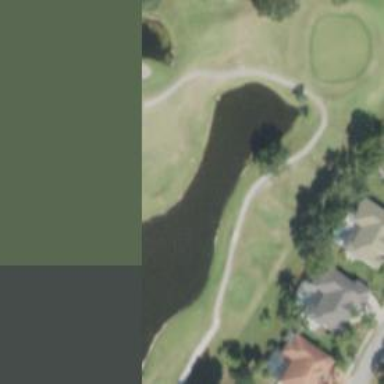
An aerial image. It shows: Golf cartpath that is also road path.